Question: What is the reading of this measurement?
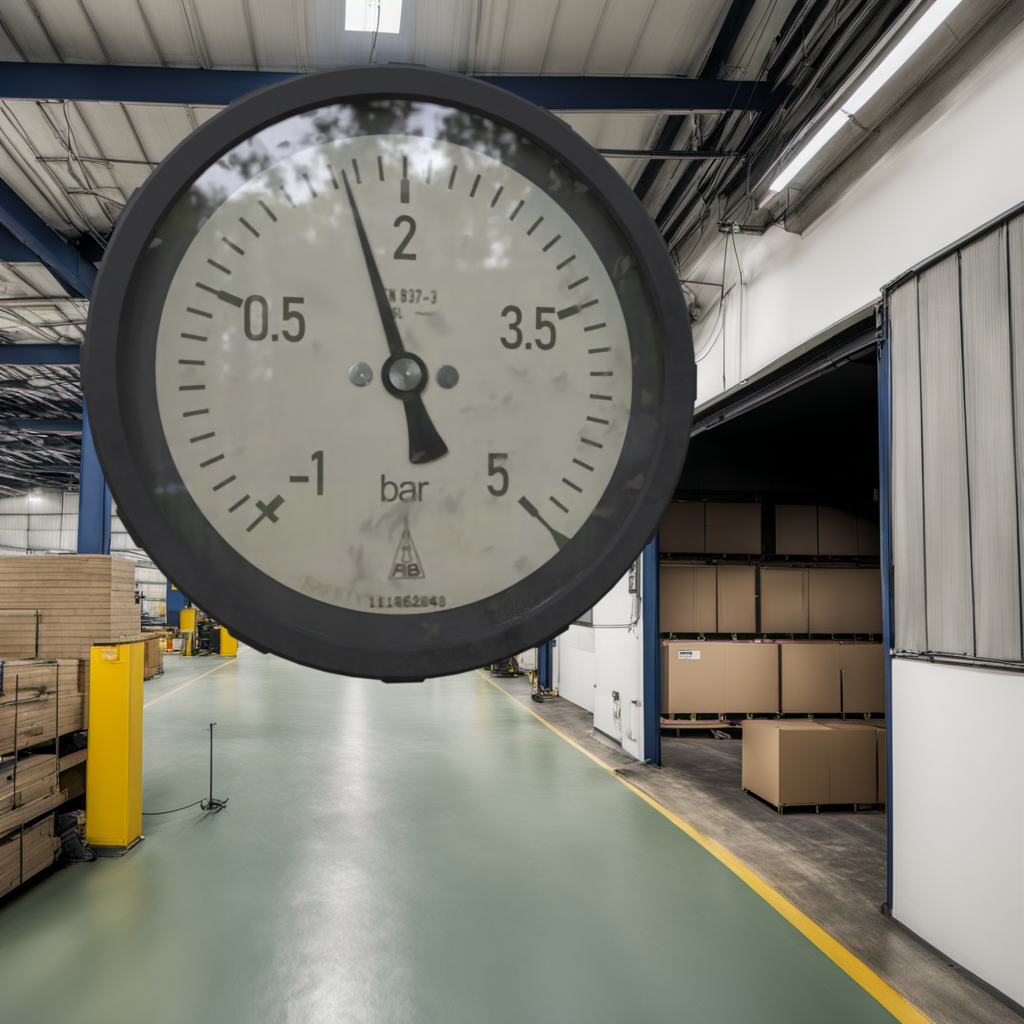
Answer: The result is 1.61
Question: What is the value range of the measurement in the image?
Answer: The range is from -1 to 5
Question: What is the minimum and maximum value range of the measurement in the image?
Answer: The minimum value is -1 and the maximum value is 5